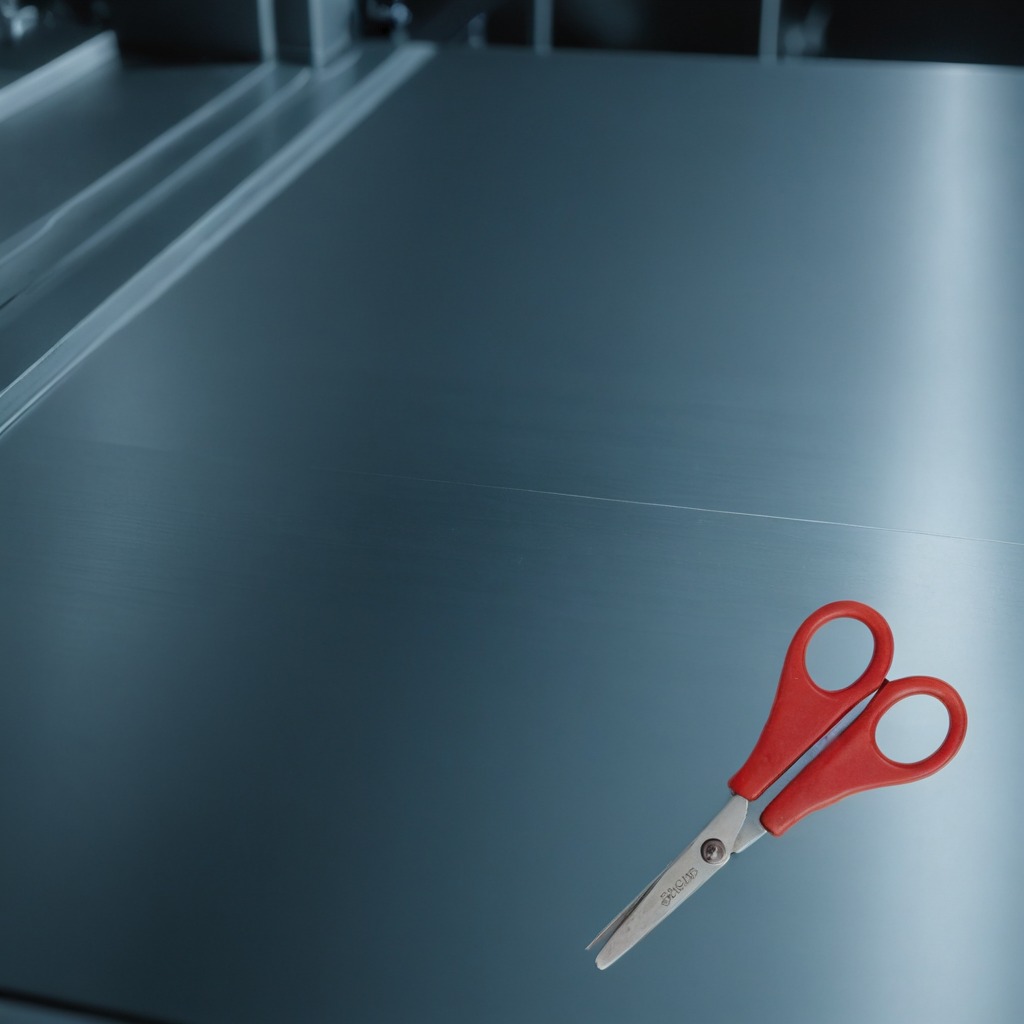
A scissor is lying on the metal table in the machine shop under fluorescent lights.